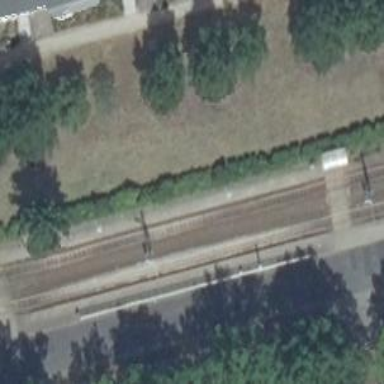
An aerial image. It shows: Tram platform with shelter. This is public transport platform for trams.